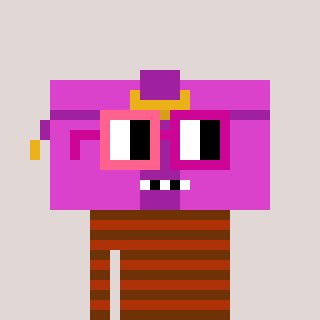
a pixel art character with square pink and red glasses, a clutch-shaped head and a hotbrown-colored body on a warm background